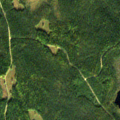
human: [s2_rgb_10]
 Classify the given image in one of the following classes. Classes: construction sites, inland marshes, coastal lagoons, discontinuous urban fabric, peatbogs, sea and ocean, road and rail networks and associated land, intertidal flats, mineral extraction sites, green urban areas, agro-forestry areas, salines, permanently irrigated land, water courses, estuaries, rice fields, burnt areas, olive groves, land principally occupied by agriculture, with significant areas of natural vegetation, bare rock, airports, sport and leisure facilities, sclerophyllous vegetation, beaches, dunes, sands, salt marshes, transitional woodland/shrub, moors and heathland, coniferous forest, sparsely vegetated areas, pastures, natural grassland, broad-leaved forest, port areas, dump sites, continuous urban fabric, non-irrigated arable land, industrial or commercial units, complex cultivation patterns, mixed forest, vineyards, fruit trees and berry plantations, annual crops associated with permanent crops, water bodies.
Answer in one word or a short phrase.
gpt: coniferous forest, mixed forest, peatbogs